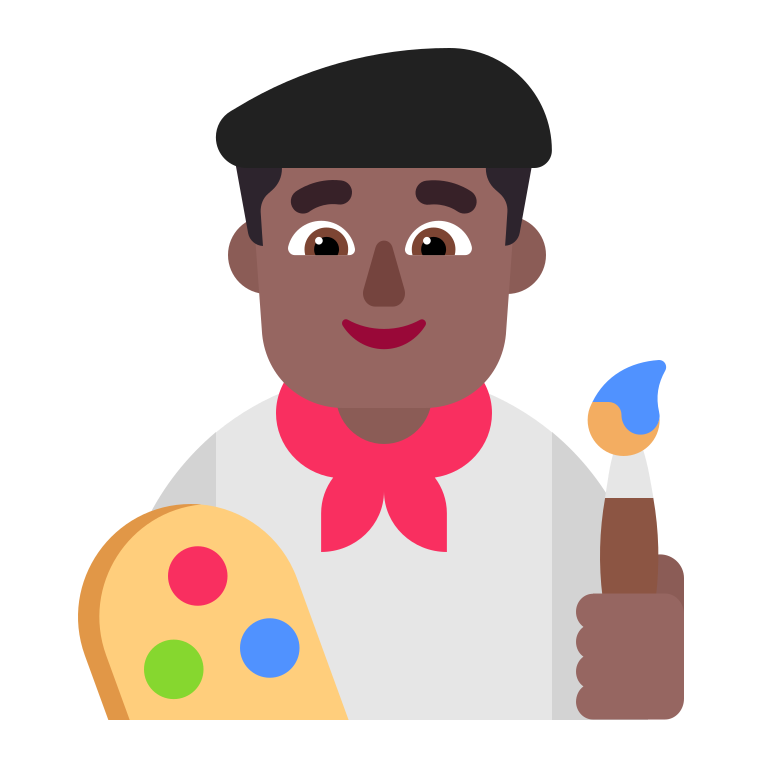
man artist flat  dark